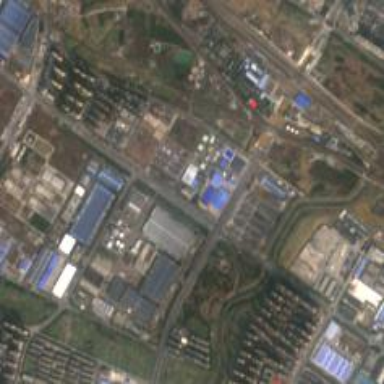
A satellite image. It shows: Railway yard area.